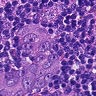
Metastatic tissue present: yes